Field crop: maize
Growth stage: 2
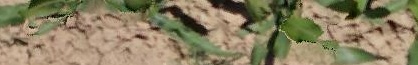
Species: maize